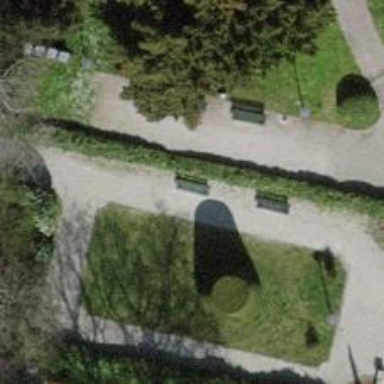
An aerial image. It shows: Bench.